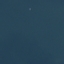
Land use / land cover: SeaLake